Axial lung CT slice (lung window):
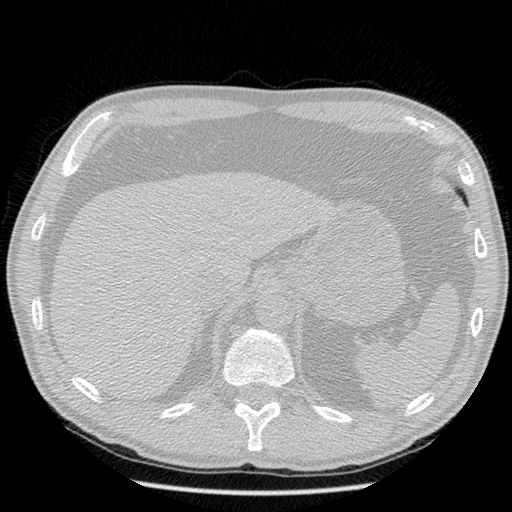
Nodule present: no